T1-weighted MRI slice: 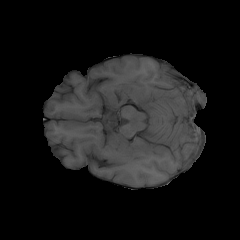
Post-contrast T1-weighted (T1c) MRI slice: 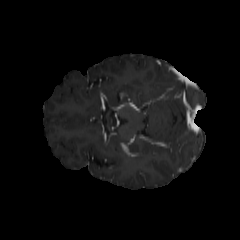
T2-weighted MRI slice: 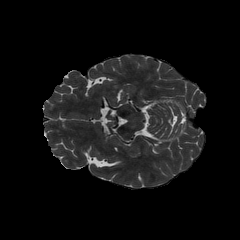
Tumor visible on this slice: no